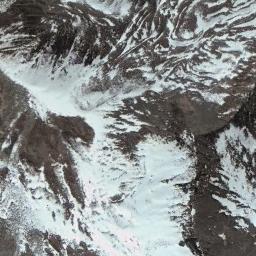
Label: snowberg